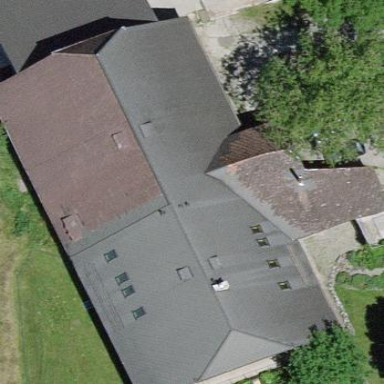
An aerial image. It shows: Farm building.